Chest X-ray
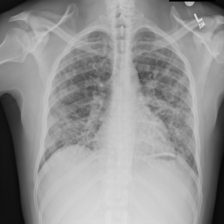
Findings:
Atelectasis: negative
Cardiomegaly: negative
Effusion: negative
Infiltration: positive
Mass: negative
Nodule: positive
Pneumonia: negative
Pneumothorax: negative
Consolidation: negative
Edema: negative
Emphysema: negative
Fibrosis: negative
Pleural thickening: negative
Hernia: negative